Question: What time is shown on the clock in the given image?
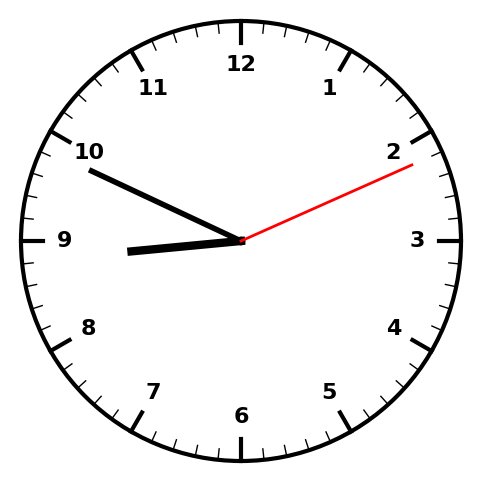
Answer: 08:49:11